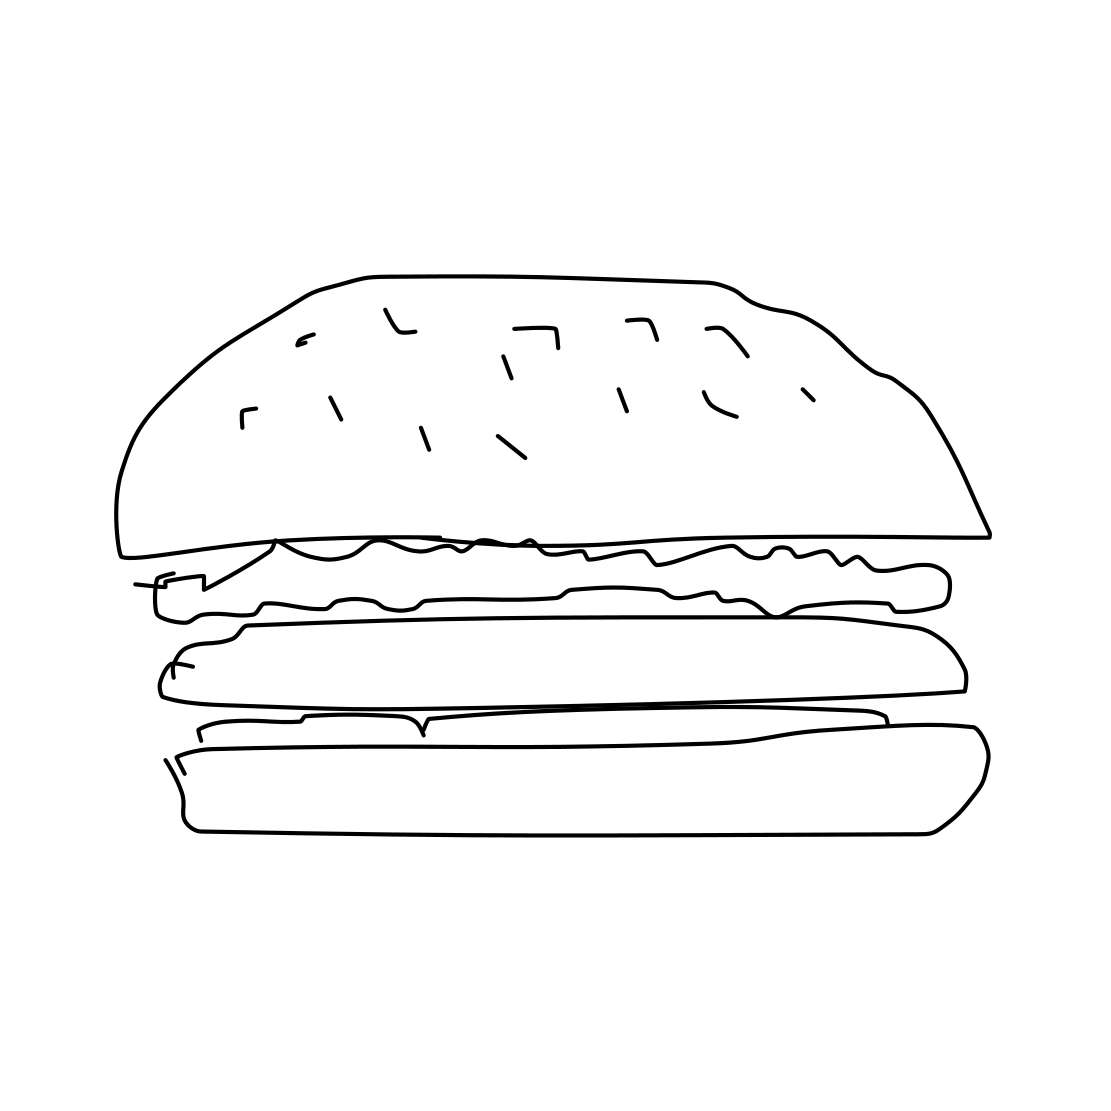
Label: hamburger